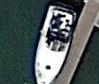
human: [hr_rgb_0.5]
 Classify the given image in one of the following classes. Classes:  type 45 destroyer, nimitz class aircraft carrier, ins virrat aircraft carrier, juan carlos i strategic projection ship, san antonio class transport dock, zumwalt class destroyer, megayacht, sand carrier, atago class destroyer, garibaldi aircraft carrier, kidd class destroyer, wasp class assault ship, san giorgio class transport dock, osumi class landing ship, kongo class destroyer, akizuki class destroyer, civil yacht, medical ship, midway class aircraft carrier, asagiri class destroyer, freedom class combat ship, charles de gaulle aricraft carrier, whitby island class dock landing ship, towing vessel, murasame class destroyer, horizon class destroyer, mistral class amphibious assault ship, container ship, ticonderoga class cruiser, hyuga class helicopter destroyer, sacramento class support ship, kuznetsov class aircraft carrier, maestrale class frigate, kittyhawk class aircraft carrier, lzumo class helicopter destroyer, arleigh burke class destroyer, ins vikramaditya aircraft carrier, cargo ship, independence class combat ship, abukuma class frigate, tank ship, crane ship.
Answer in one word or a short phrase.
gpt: Civil yacht